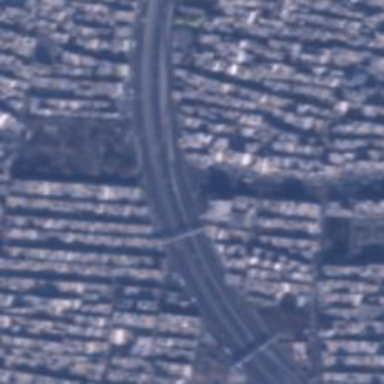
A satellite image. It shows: Motorway junction.